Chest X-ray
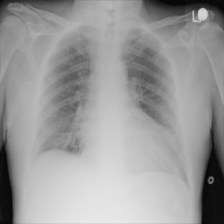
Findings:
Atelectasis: negative
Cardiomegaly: negative
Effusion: negative
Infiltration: negative
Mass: negative
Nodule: negative
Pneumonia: negative
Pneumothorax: negative
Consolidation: negative
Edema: negative
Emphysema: negative
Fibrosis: negative
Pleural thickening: negative
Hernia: negative